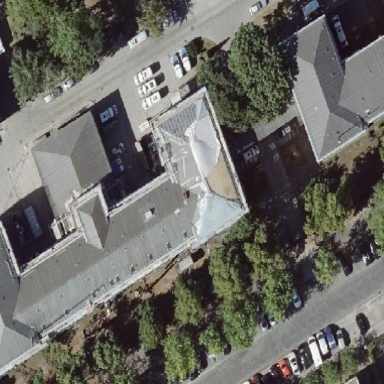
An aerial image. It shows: Hipped roof on residential building.